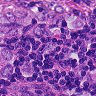
Metastatic tissue present: yes